Question: How do I determine which column in a double 'ArrayList' has the same value in all rows? My 'ArrayList' looks like the image below.

Seems like there are many where were confused by the question. I should have asked in a more eloquent way.
I have a two dimensional 'ArrayList' which consists of 'ArrayLists'. I have a certain number of rows and columns in this two dimensional 'ArrayList'. I would like to create a method that would return how many numbers of columns are in that 'ArrayList'. That was what I meant in my original question. Now I know how to create this method as I got help from some of the answers below.
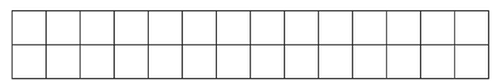
Answer: I suppose you have an ArrayList of ArrayLists, then you can do this to retrieve number of "columns":
'''
list.get(0).size()
'''
It means get the first ArrayList from list and get it's size.